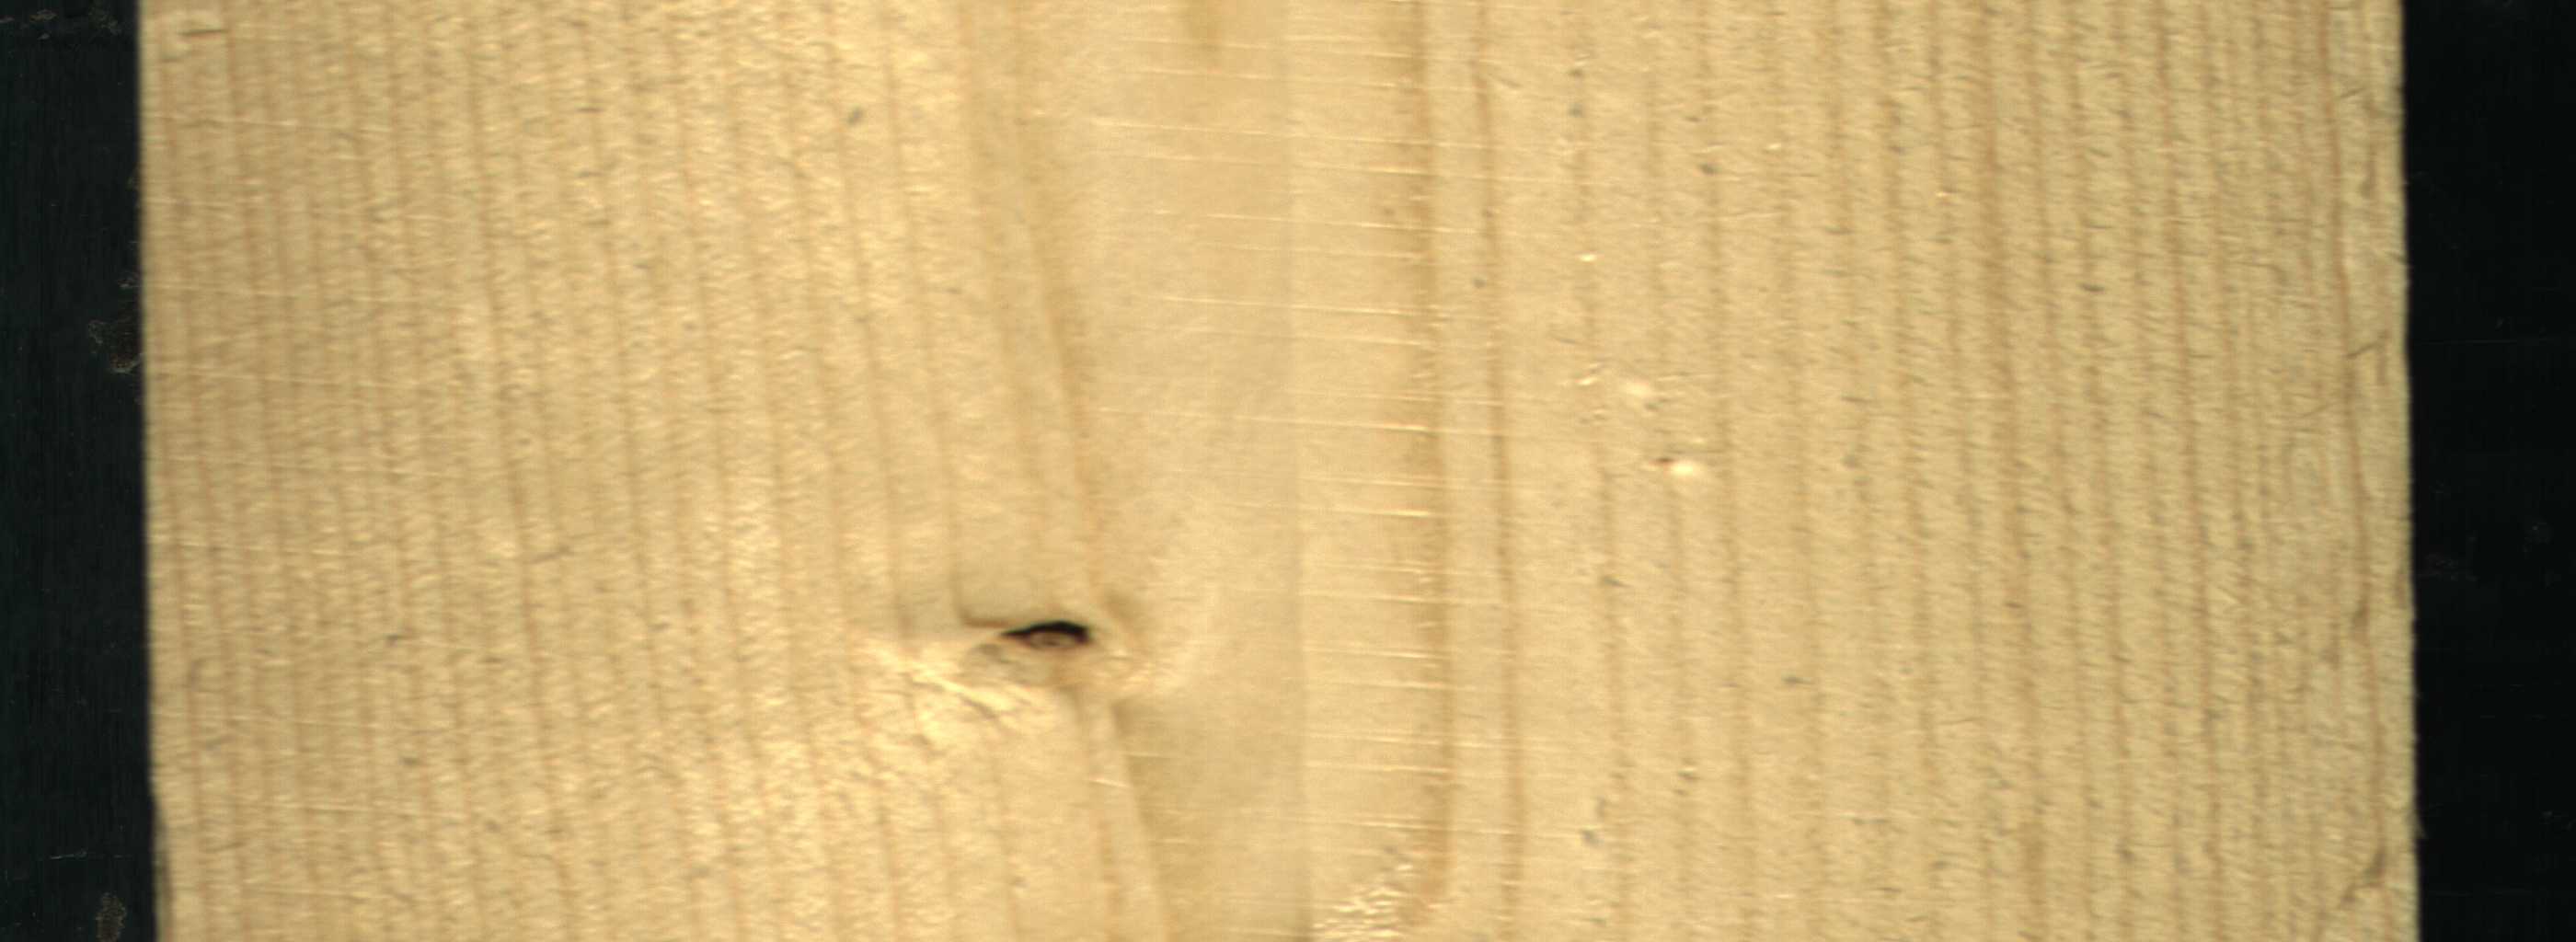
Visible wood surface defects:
Dead_Knot